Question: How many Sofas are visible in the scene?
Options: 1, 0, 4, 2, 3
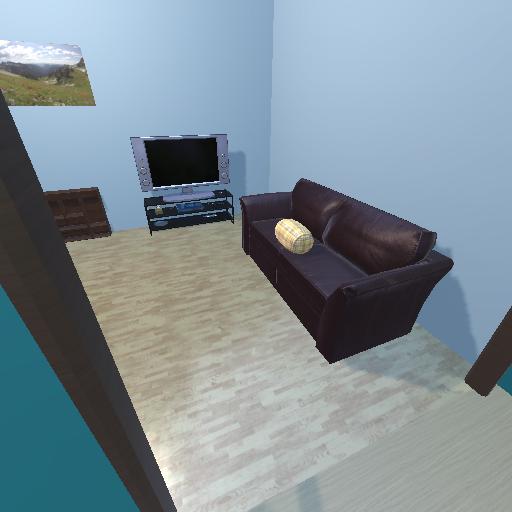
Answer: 1